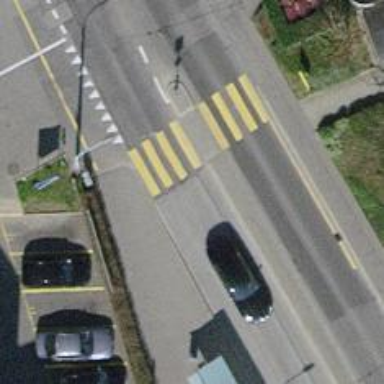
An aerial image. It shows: Marked footway with zebra crossing and crossing island. The surface of the footway is asphalt.